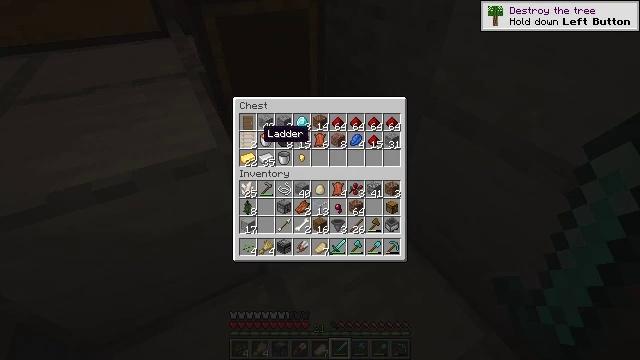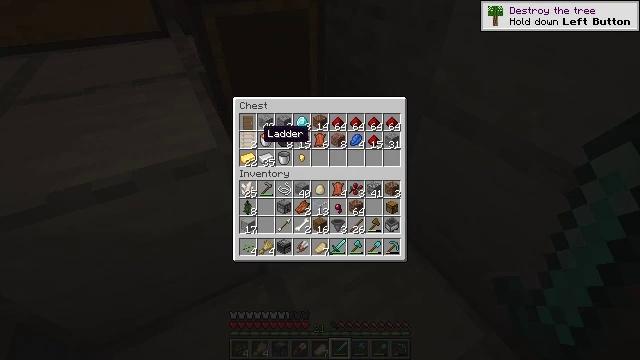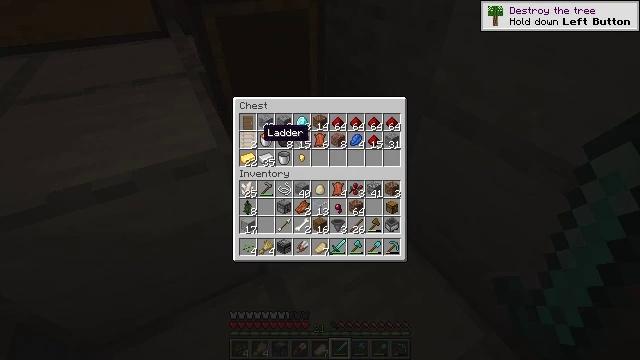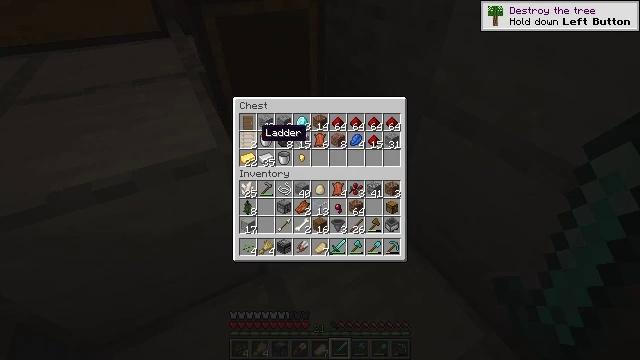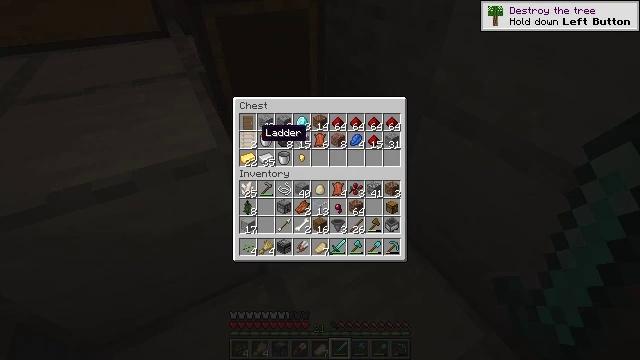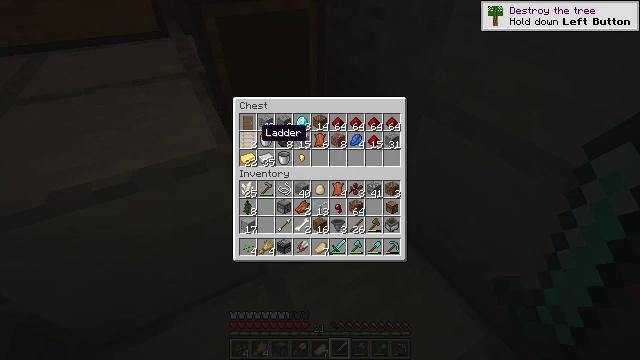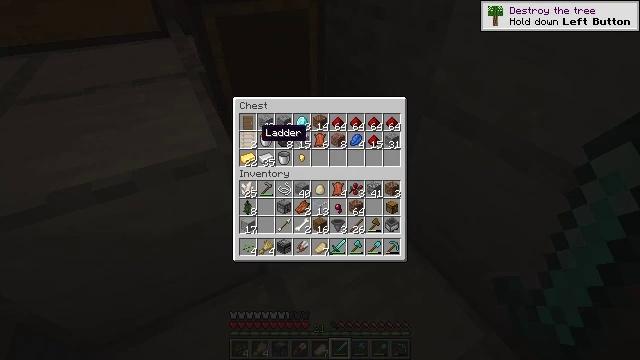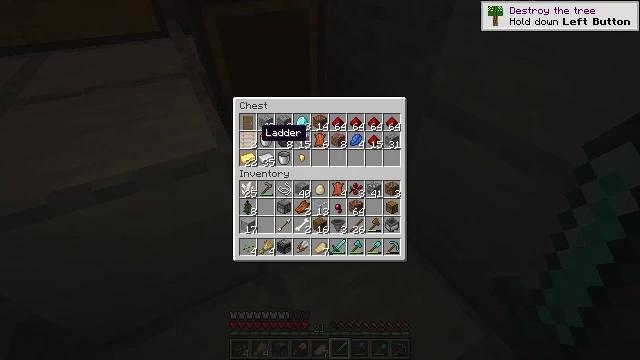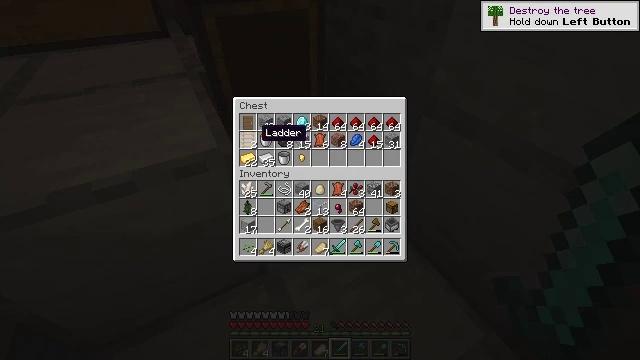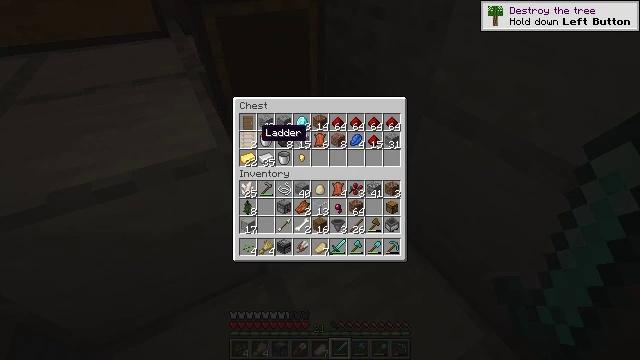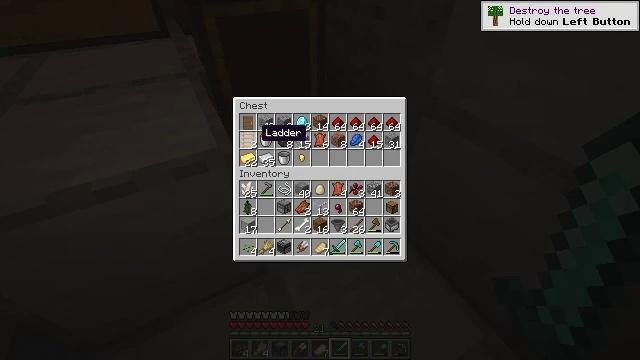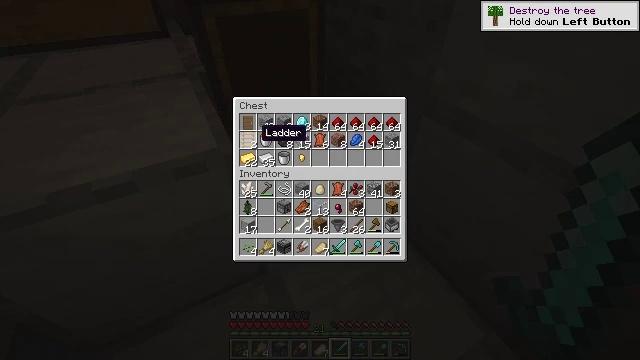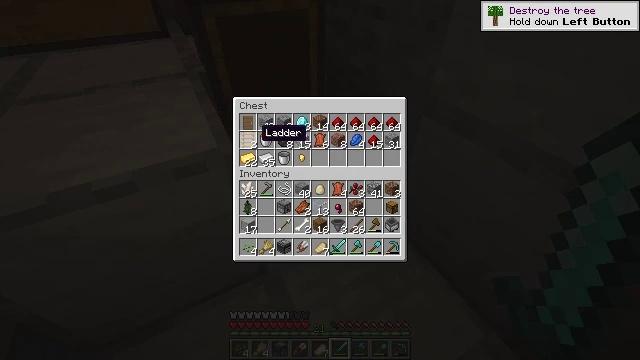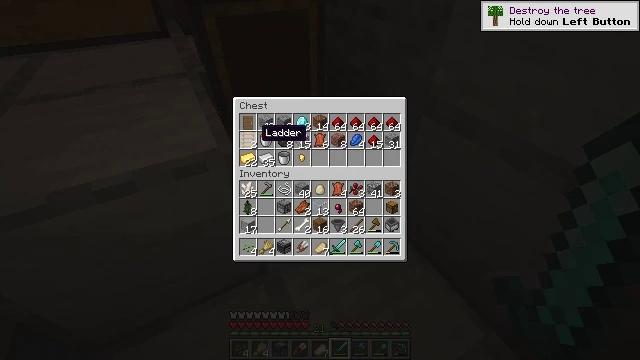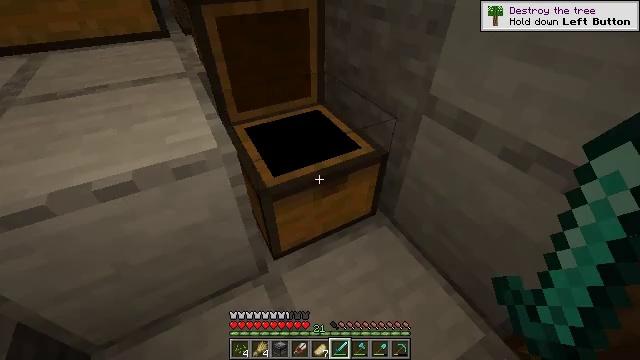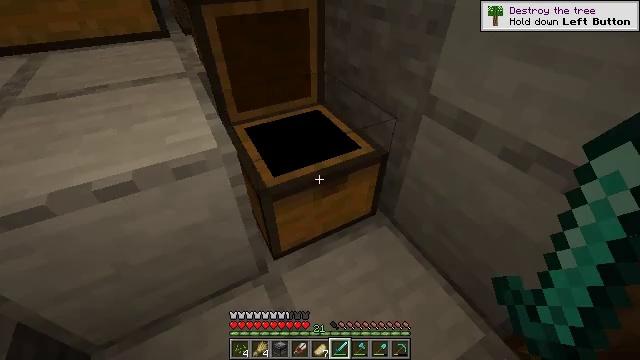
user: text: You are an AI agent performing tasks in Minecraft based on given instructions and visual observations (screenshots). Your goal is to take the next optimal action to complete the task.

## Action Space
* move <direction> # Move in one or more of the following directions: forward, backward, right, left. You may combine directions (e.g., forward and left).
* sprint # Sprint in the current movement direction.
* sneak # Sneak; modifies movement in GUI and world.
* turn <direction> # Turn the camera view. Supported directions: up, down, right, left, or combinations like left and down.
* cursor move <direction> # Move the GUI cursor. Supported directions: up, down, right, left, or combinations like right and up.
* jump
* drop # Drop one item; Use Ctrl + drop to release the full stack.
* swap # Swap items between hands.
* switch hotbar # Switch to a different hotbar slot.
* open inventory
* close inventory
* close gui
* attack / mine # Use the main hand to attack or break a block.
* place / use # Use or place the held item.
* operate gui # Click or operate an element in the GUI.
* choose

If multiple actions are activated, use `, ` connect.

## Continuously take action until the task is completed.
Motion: motion action
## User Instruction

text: craft item air
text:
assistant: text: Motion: sneak
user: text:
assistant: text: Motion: sneak
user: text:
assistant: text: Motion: sneak
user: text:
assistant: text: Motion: sneak
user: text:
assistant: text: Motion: sneak
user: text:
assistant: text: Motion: no_op
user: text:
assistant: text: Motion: no_op
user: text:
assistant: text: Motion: no_op
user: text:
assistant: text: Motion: no_op
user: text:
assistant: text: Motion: no_op
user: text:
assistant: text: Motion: no_op
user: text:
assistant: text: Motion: no_op
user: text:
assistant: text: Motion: no_op
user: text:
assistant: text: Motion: no_op
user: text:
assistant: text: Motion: no_op
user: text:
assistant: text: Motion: no_op
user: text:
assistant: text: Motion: no_op
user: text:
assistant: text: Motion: no_op
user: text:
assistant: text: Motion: no_op
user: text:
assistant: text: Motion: no_op
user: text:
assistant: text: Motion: turn left and up
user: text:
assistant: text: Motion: turn left and up
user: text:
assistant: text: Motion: turn left and up
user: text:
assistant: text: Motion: turn left and up
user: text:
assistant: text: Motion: turn up
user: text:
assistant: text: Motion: turn left and up
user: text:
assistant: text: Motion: turn up
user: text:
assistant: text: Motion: turn left and up
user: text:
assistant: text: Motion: turn left and up
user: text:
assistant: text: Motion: turn up